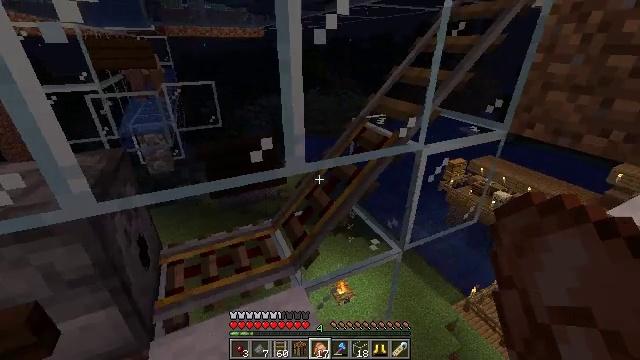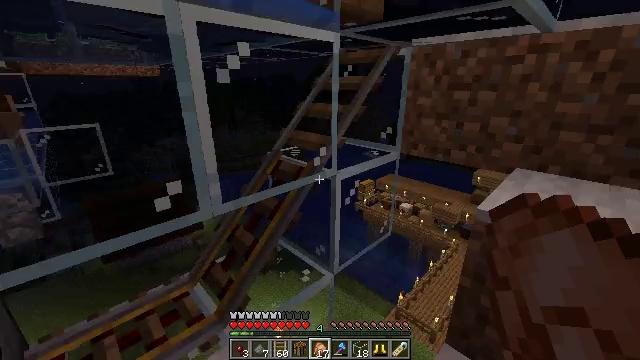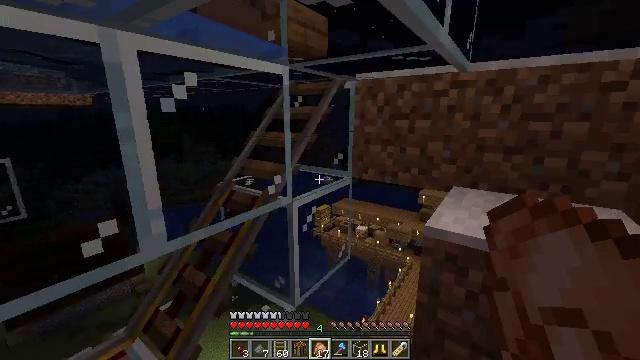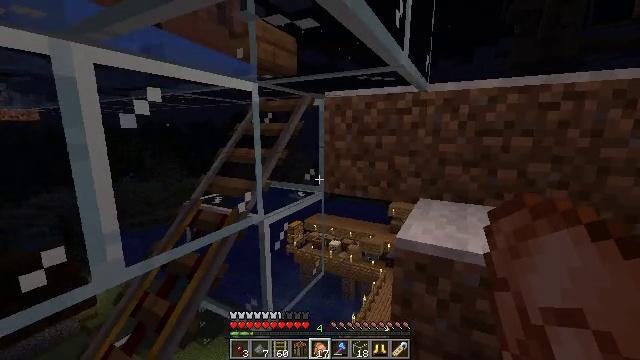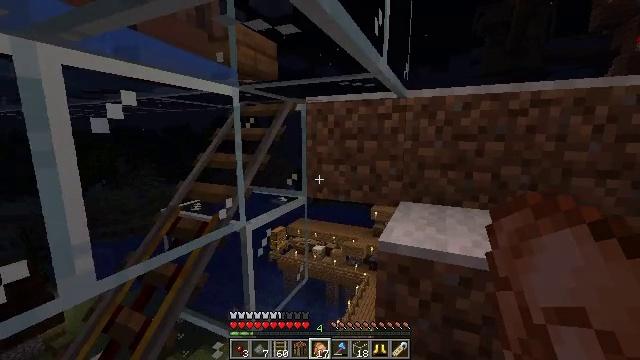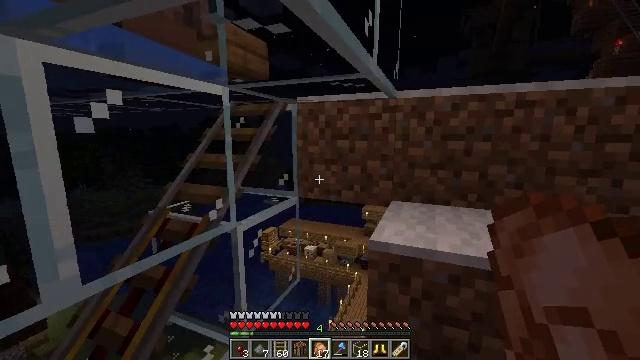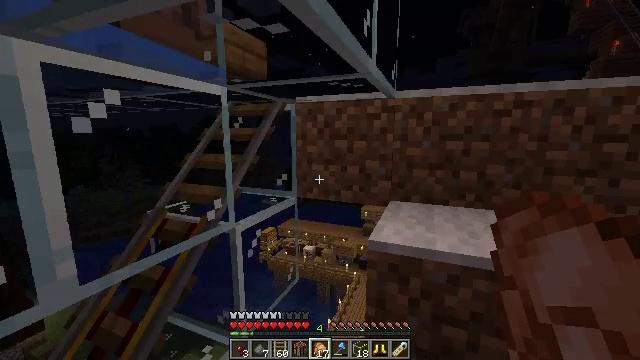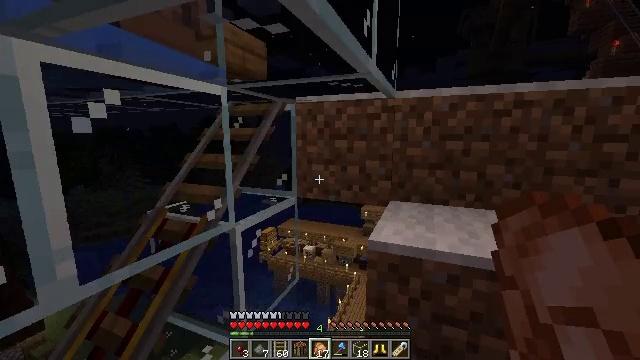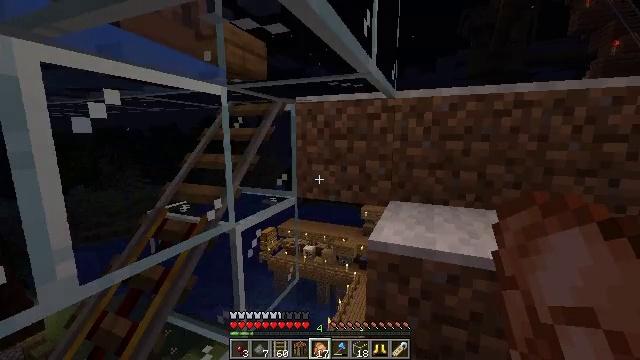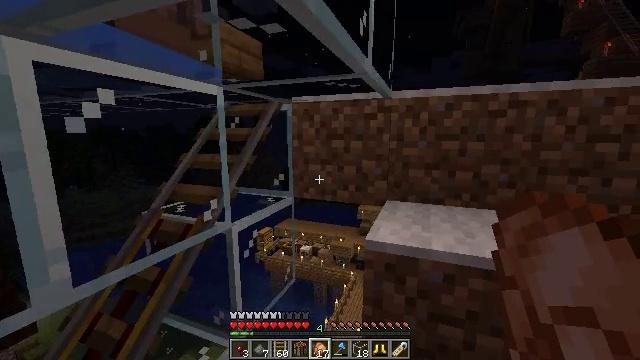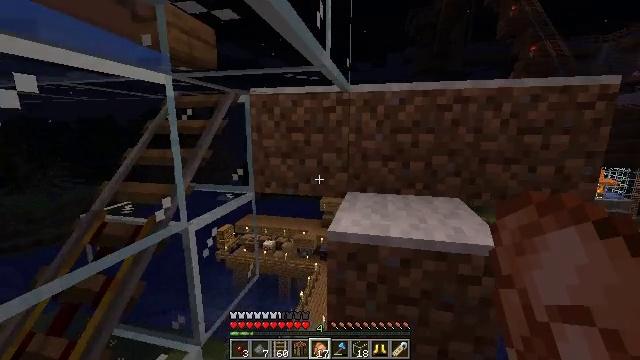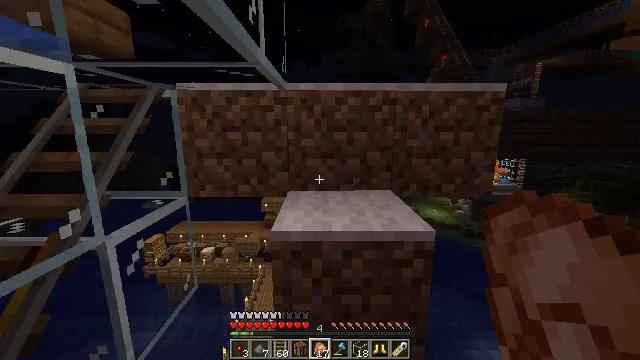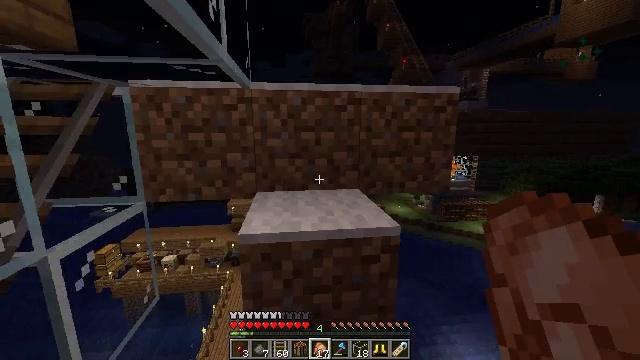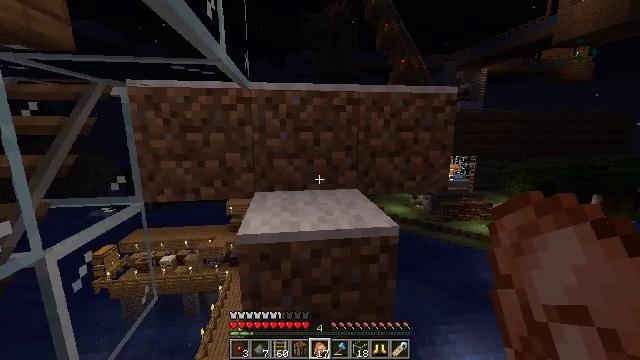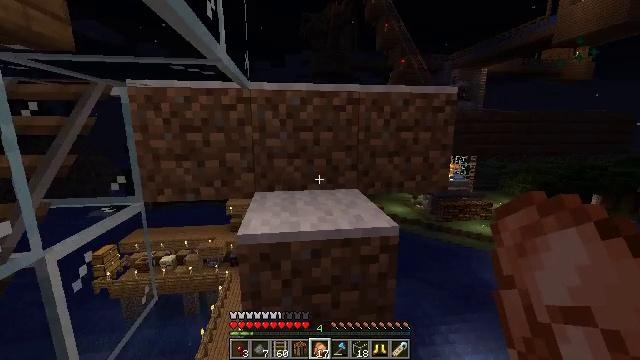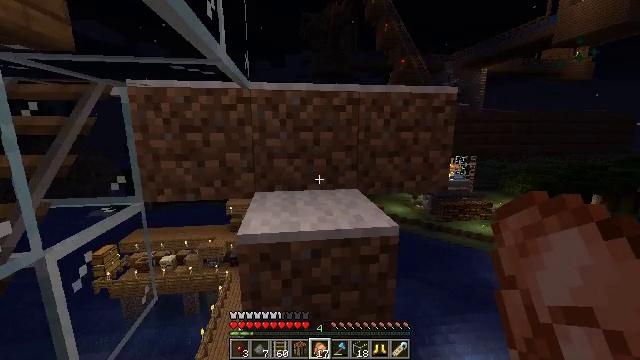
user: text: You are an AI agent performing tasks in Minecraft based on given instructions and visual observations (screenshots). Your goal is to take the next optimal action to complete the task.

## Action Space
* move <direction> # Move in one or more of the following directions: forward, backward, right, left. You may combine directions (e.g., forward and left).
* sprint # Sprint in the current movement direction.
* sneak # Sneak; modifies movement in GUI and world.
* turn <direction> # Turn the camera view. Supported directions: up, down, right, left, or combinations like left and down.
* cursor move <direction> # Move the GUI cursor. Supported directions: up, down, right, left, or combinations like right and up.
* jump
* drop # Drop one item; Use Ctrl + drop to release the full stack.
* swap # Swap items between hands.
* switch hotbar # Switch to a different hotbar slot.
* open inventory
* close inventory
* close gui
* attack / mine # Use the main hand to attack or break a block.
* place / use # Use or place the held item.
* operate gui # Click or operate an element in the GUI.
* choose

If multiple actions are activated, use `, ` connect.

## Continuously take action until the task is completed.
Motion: motion action
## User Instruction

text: Remove the glass to use the space.
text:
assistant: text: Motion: turn right and up
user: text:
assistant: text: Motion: turn right and up
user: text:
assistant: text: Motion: turn right and up
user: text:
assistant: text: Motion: turn right and up
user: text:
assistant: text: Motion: turn right
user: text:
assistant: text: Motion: no_op
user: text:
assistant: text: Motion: no_op
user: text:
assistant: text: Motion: no_op
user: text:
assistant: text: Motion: no_op
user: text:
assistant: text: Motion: turn right and down
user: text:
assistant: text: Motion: turn right
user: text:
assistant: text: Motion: turn right
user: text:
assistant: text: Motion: no_op
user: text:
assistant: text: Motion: no_op
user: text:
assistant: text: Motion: no_op
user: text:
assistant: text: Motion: move forward
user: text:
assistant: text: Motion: move forward
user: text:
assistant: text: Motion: move forward, turn left
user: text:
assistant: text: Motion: move forward, turn left
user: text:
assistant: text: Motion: move forward, jump
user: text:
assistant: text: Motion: move forward, jump
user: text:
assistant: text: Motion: move forward, jump
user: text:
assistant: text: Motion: move forward, jump
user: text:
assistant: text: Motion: move forward, jump
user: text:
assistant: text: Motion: move forward, jump
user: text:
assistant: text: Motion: move forward, jump
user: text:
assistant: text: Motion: move forward, jump
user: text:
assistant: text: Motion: move forward, sprint, jump
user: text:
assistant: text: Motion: move forward, sprint, jump
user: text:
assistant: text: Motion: move forward, sprint, jump